Question: I would like to use my require.js for Backbone within a Jasmine test suite; and I am working on the setup.
I've seen the use of <URL>
Now, I would like to inject Backbone into the game:
'''
describe("Basic view test", function() {
var view;
requireDependencies(["underscore", "backbone"], function(_, Backbone) {
view = Backbone.View.extend({el: "li" });
});
it("has el property", function() {
expect(view.el).toBe("li");
});
});
'''
But my Backbone setup is not loaded correctly, see screenshot:

What's missing?
My current setup is here: <URL>
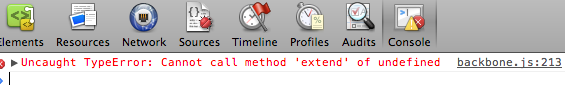
Answer: The problem here was the load orders of the dependencies in the global scope that is not seen in the question.
Make sure underscore is loaded before backbone.